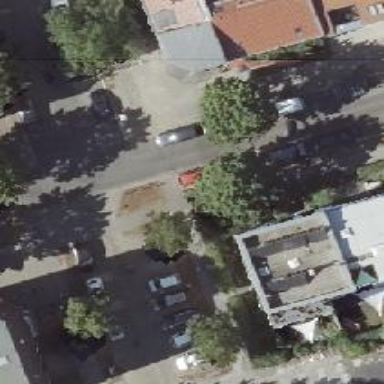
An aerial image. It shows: Residential road with asphalt surface. There are parallel on-street parking lanes on both sides.